Question: I tried to read a language cookie (which i set on the client) in an 'ApiController' in my backend Web API like this:
'''
var cookieHeaderValue = Request.Headers.GetCookies("lang").FirstOrDefault();
'''
and my request header looks like this:

also the line
'''
Request.Headers.GetCookies();
'''
returns an empty Collection...
Can anybody tell my why and what i can do against it?
Please help
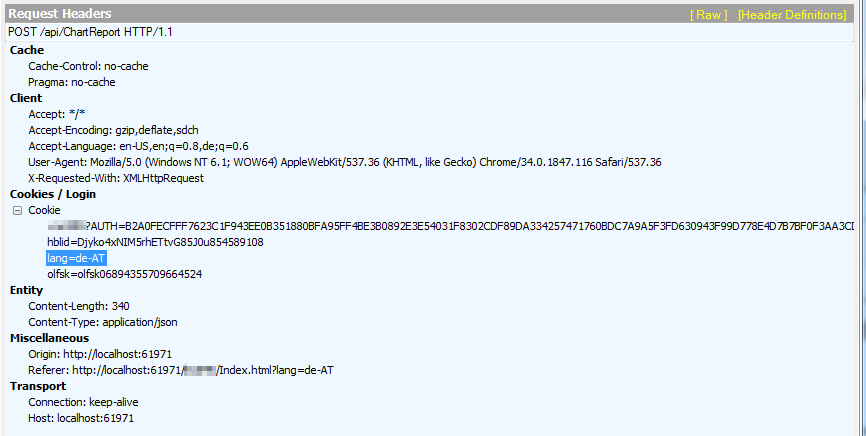
Answer: The parsing of the CookieHeaderValue will fail because of the '?' in your authentication cookie name. Try to remove the questionmark.